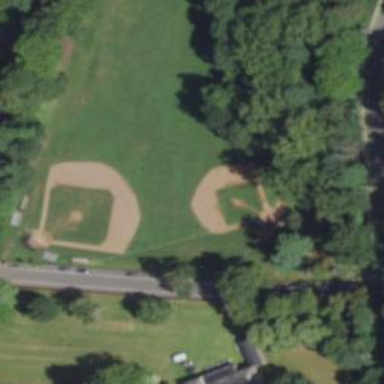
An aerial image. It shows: Baseball pitch for leisure land.